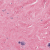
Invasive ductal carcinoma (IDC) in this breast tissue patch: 1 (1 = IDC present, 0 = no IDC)